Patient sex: F
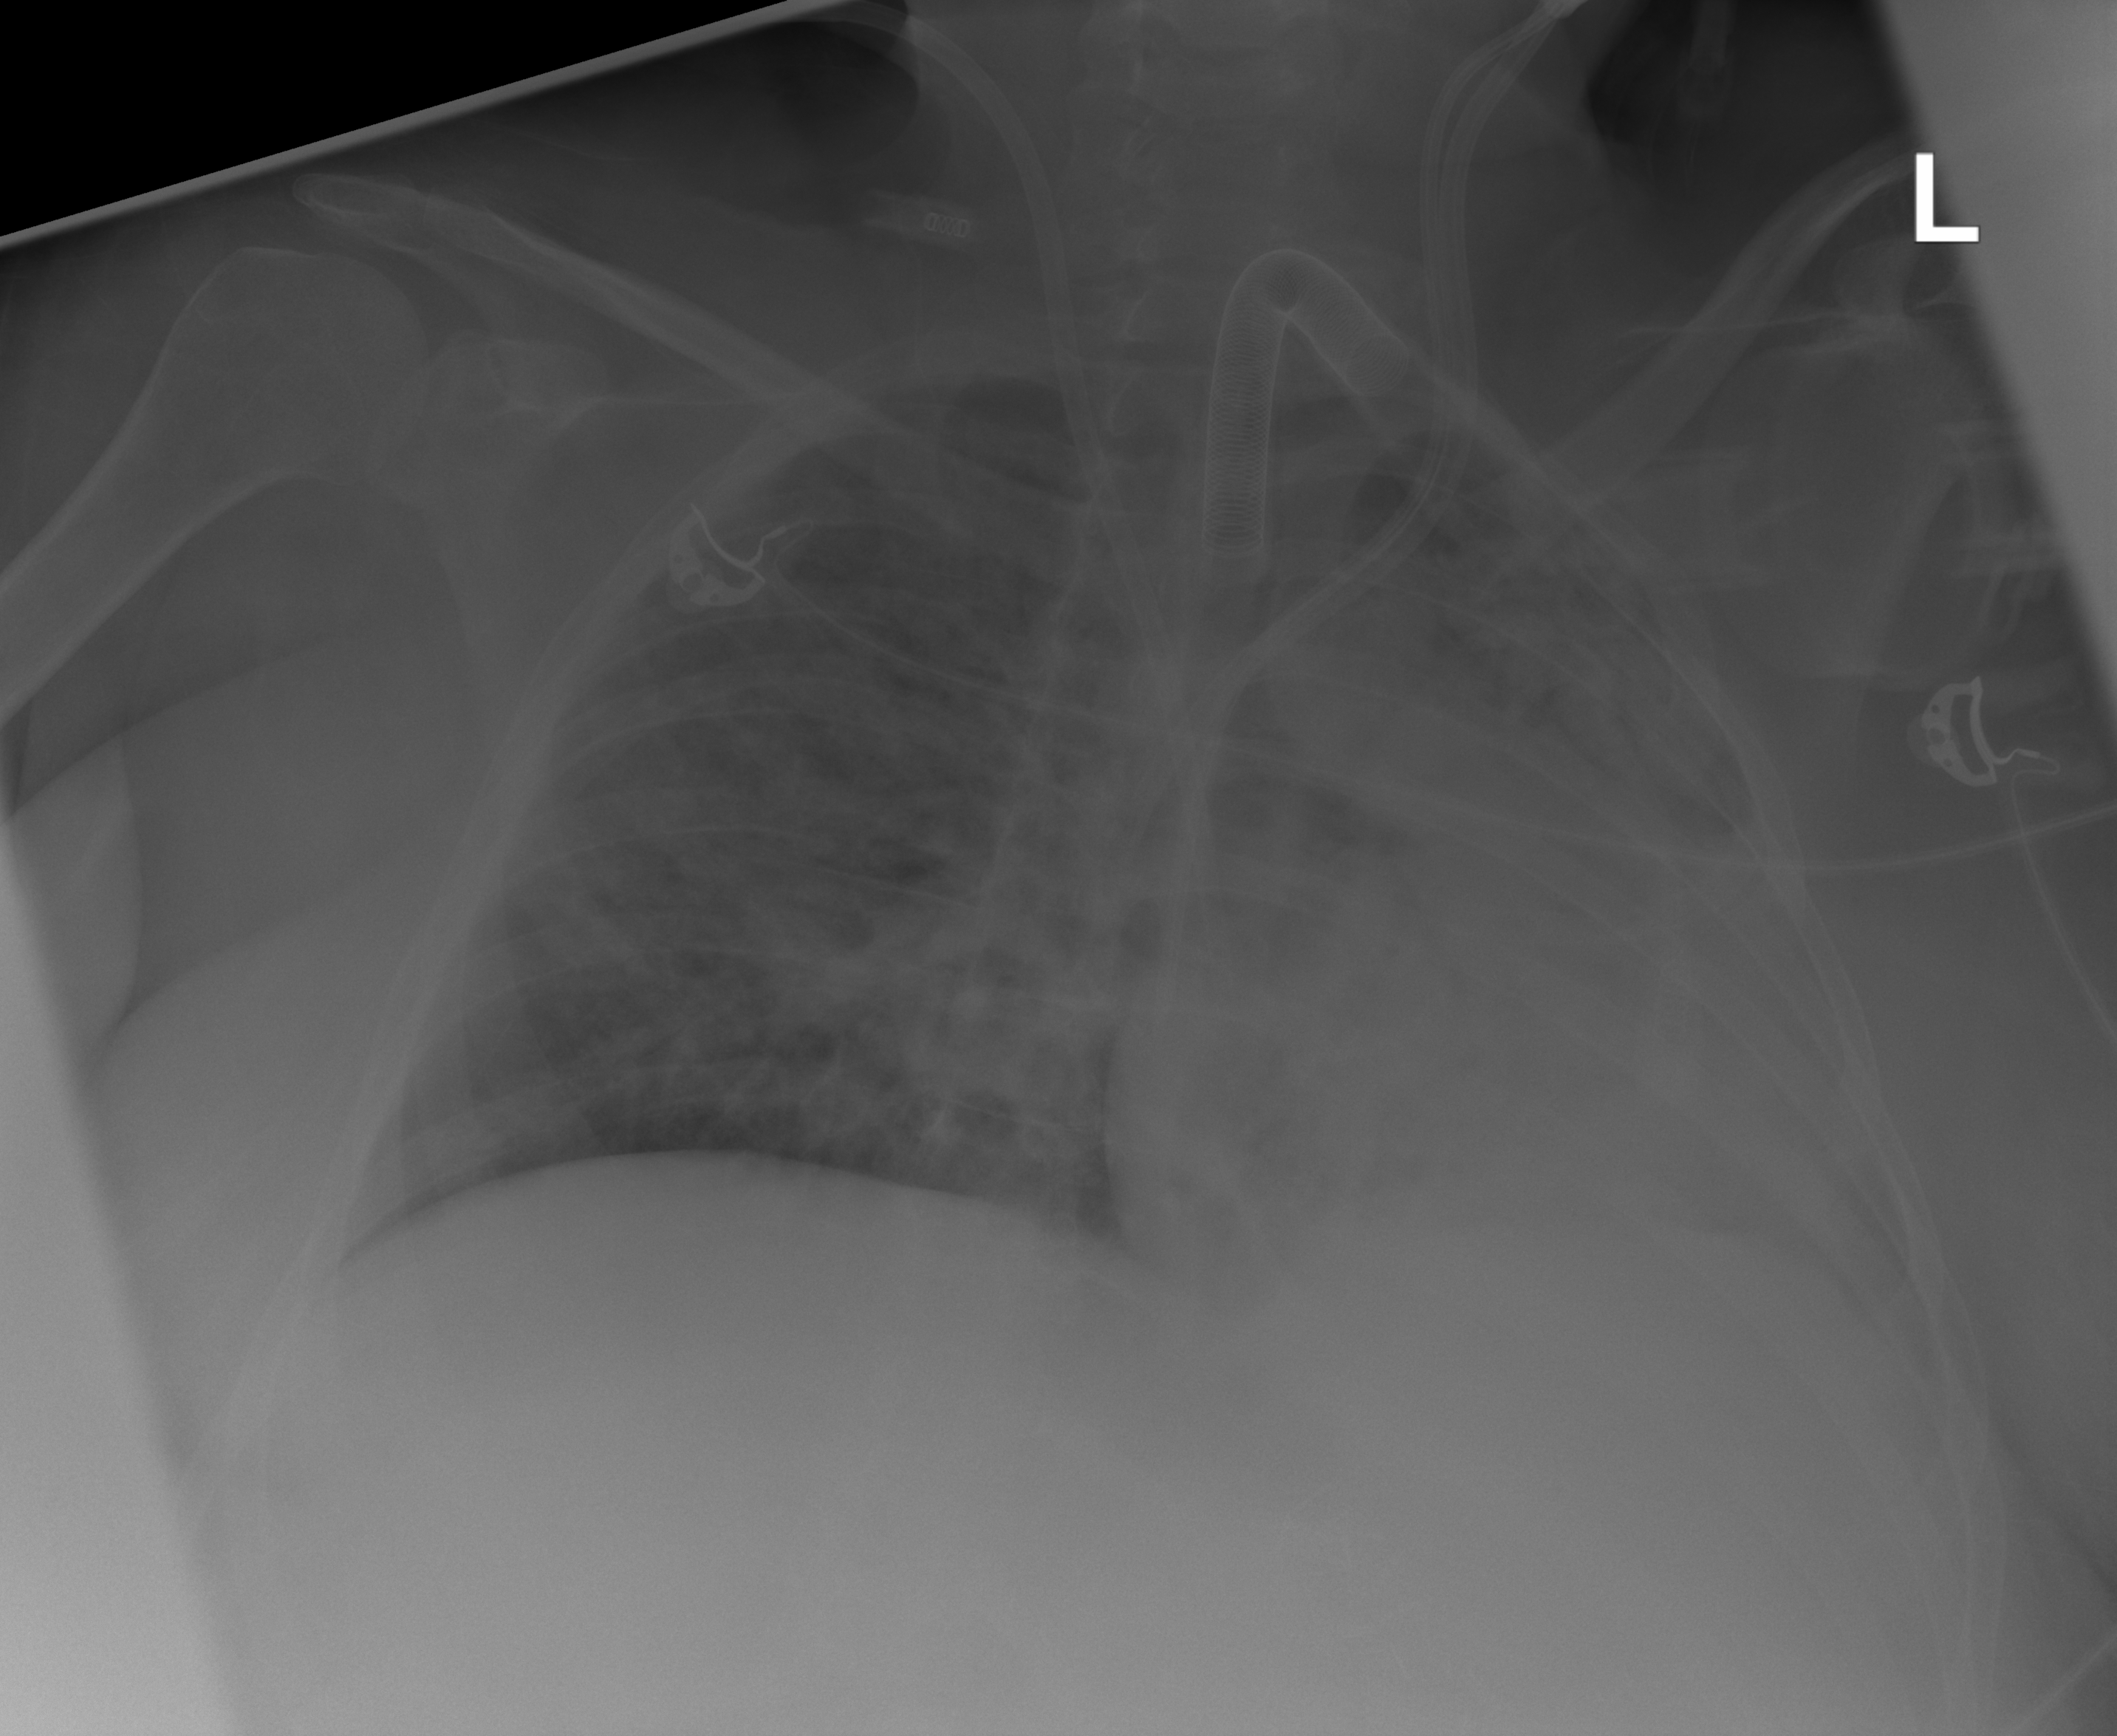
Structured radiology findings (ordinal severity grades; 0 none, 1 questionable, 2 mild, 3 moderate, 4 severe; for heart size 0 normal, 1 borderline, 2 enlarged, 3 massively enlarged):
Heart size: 1
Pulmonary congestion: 2
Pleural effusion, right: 1
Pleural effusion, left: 3
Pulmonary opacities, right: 1
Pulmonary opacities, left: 0
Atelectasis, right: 1
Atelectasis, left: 3